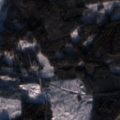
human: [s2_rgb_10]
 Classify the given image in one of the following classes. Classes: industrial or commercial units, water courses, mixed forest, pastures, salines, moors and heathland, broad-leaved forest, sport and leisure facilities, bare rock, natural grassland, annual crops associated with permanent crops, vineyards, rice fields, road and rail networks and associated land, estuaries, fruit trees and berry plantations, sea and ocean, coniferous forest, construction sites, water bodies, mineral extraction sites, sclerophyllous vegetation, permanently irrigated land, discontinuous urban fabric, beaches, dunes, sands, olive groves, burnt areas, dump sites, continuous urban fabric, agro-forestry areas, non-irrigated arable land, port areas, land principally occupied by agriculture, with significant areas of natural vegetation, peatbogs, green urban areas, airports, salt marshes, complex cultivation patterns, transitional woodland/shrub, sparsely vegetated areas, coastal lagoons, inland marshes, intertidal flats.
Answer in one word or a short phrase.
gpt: coniferous forest, mixed forest, water bodies